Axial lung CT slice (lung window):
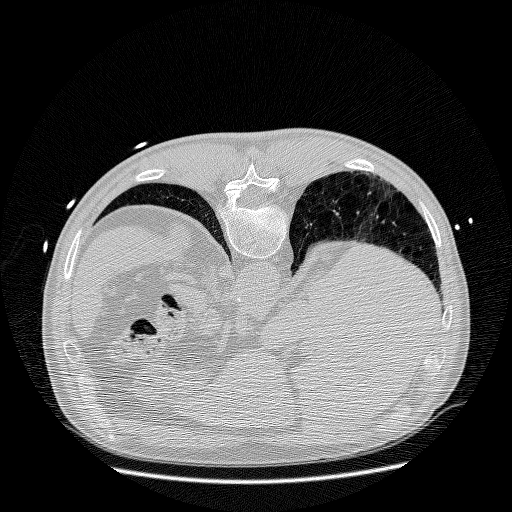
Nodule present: no